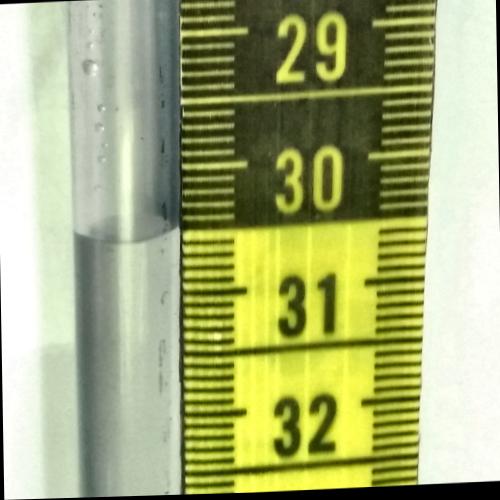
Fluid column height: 30.5 cm